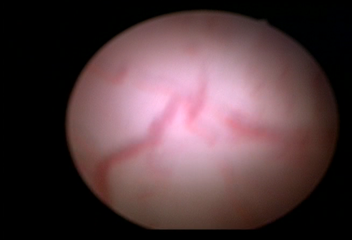
Modality: WLC
Class: Normal mucosa
Bladder cancer association: No